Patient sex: F
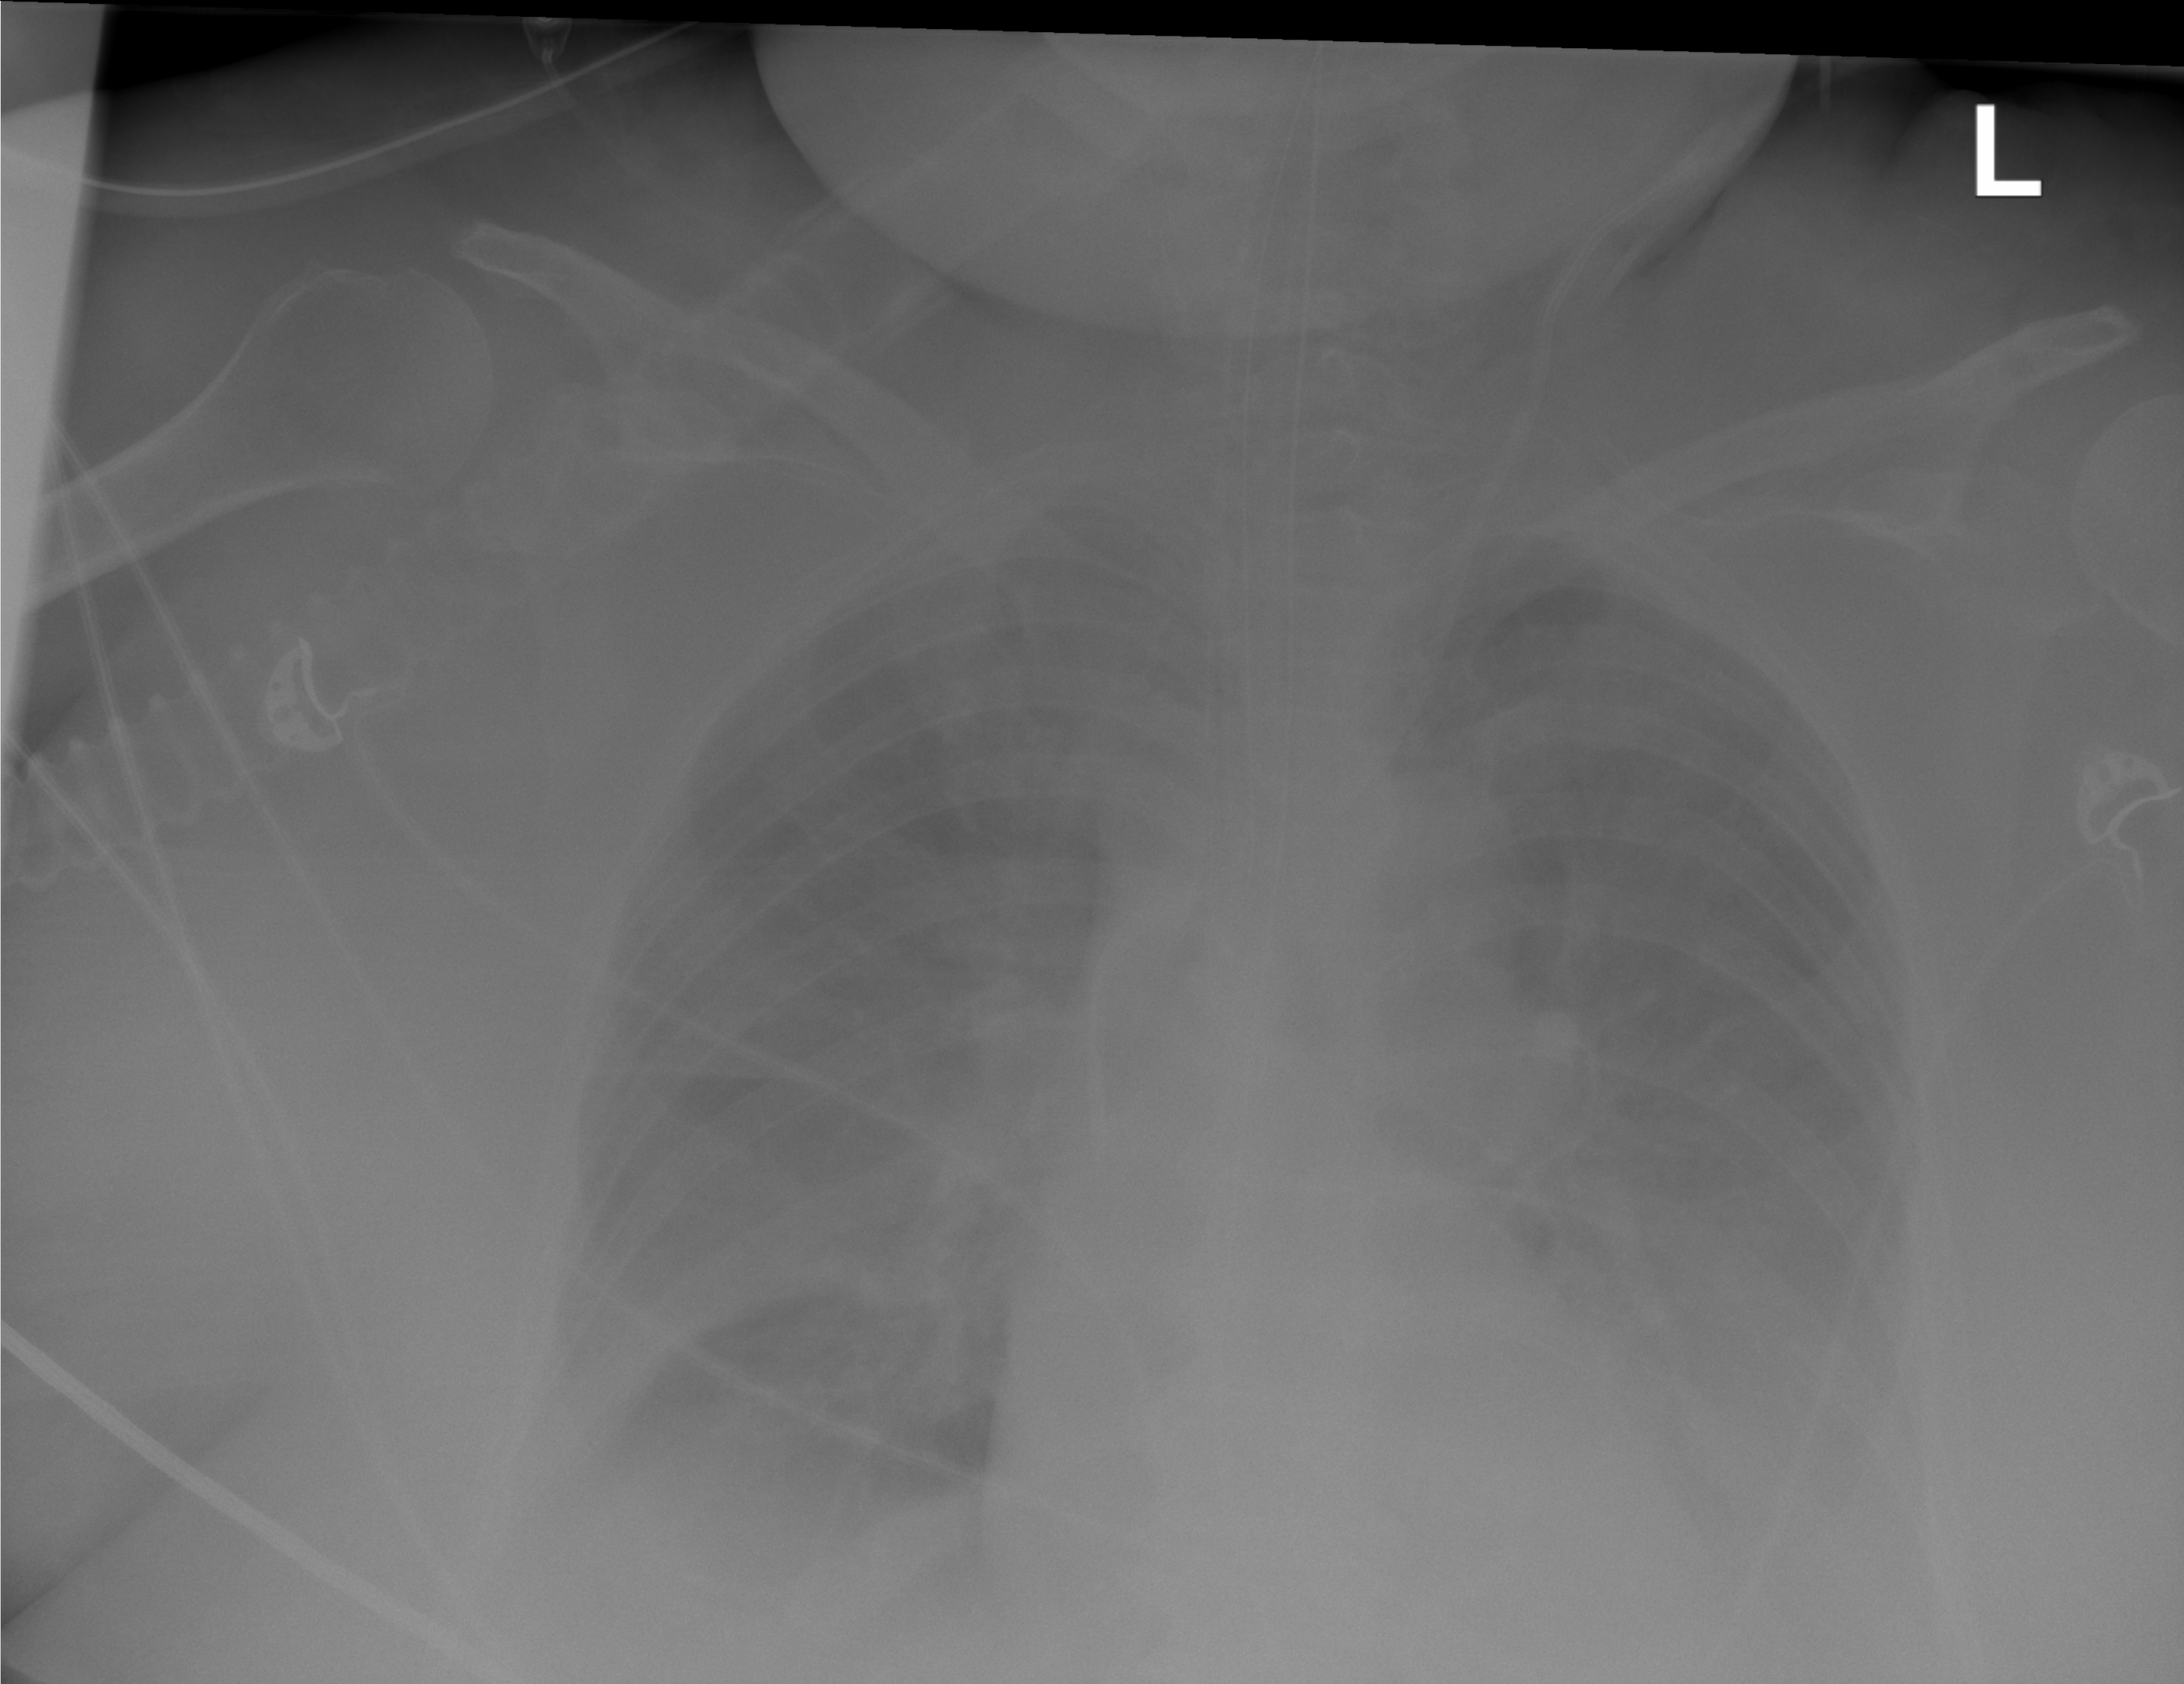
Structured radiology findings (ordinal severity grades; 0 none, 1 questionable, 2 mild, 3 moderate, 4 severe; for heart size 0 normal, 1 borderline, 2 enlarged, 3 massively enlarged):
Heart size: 0
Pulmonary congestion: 2
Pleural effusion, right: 2
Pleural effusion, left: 2
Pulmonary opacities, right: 0
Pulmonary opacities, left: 0
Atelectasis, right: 2
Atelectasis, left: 2